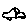
Label: car